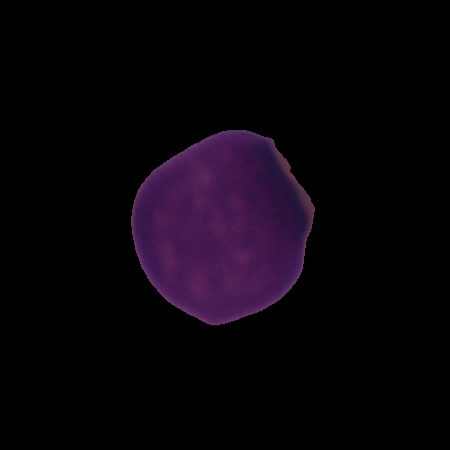
Label: healthy